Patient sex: F
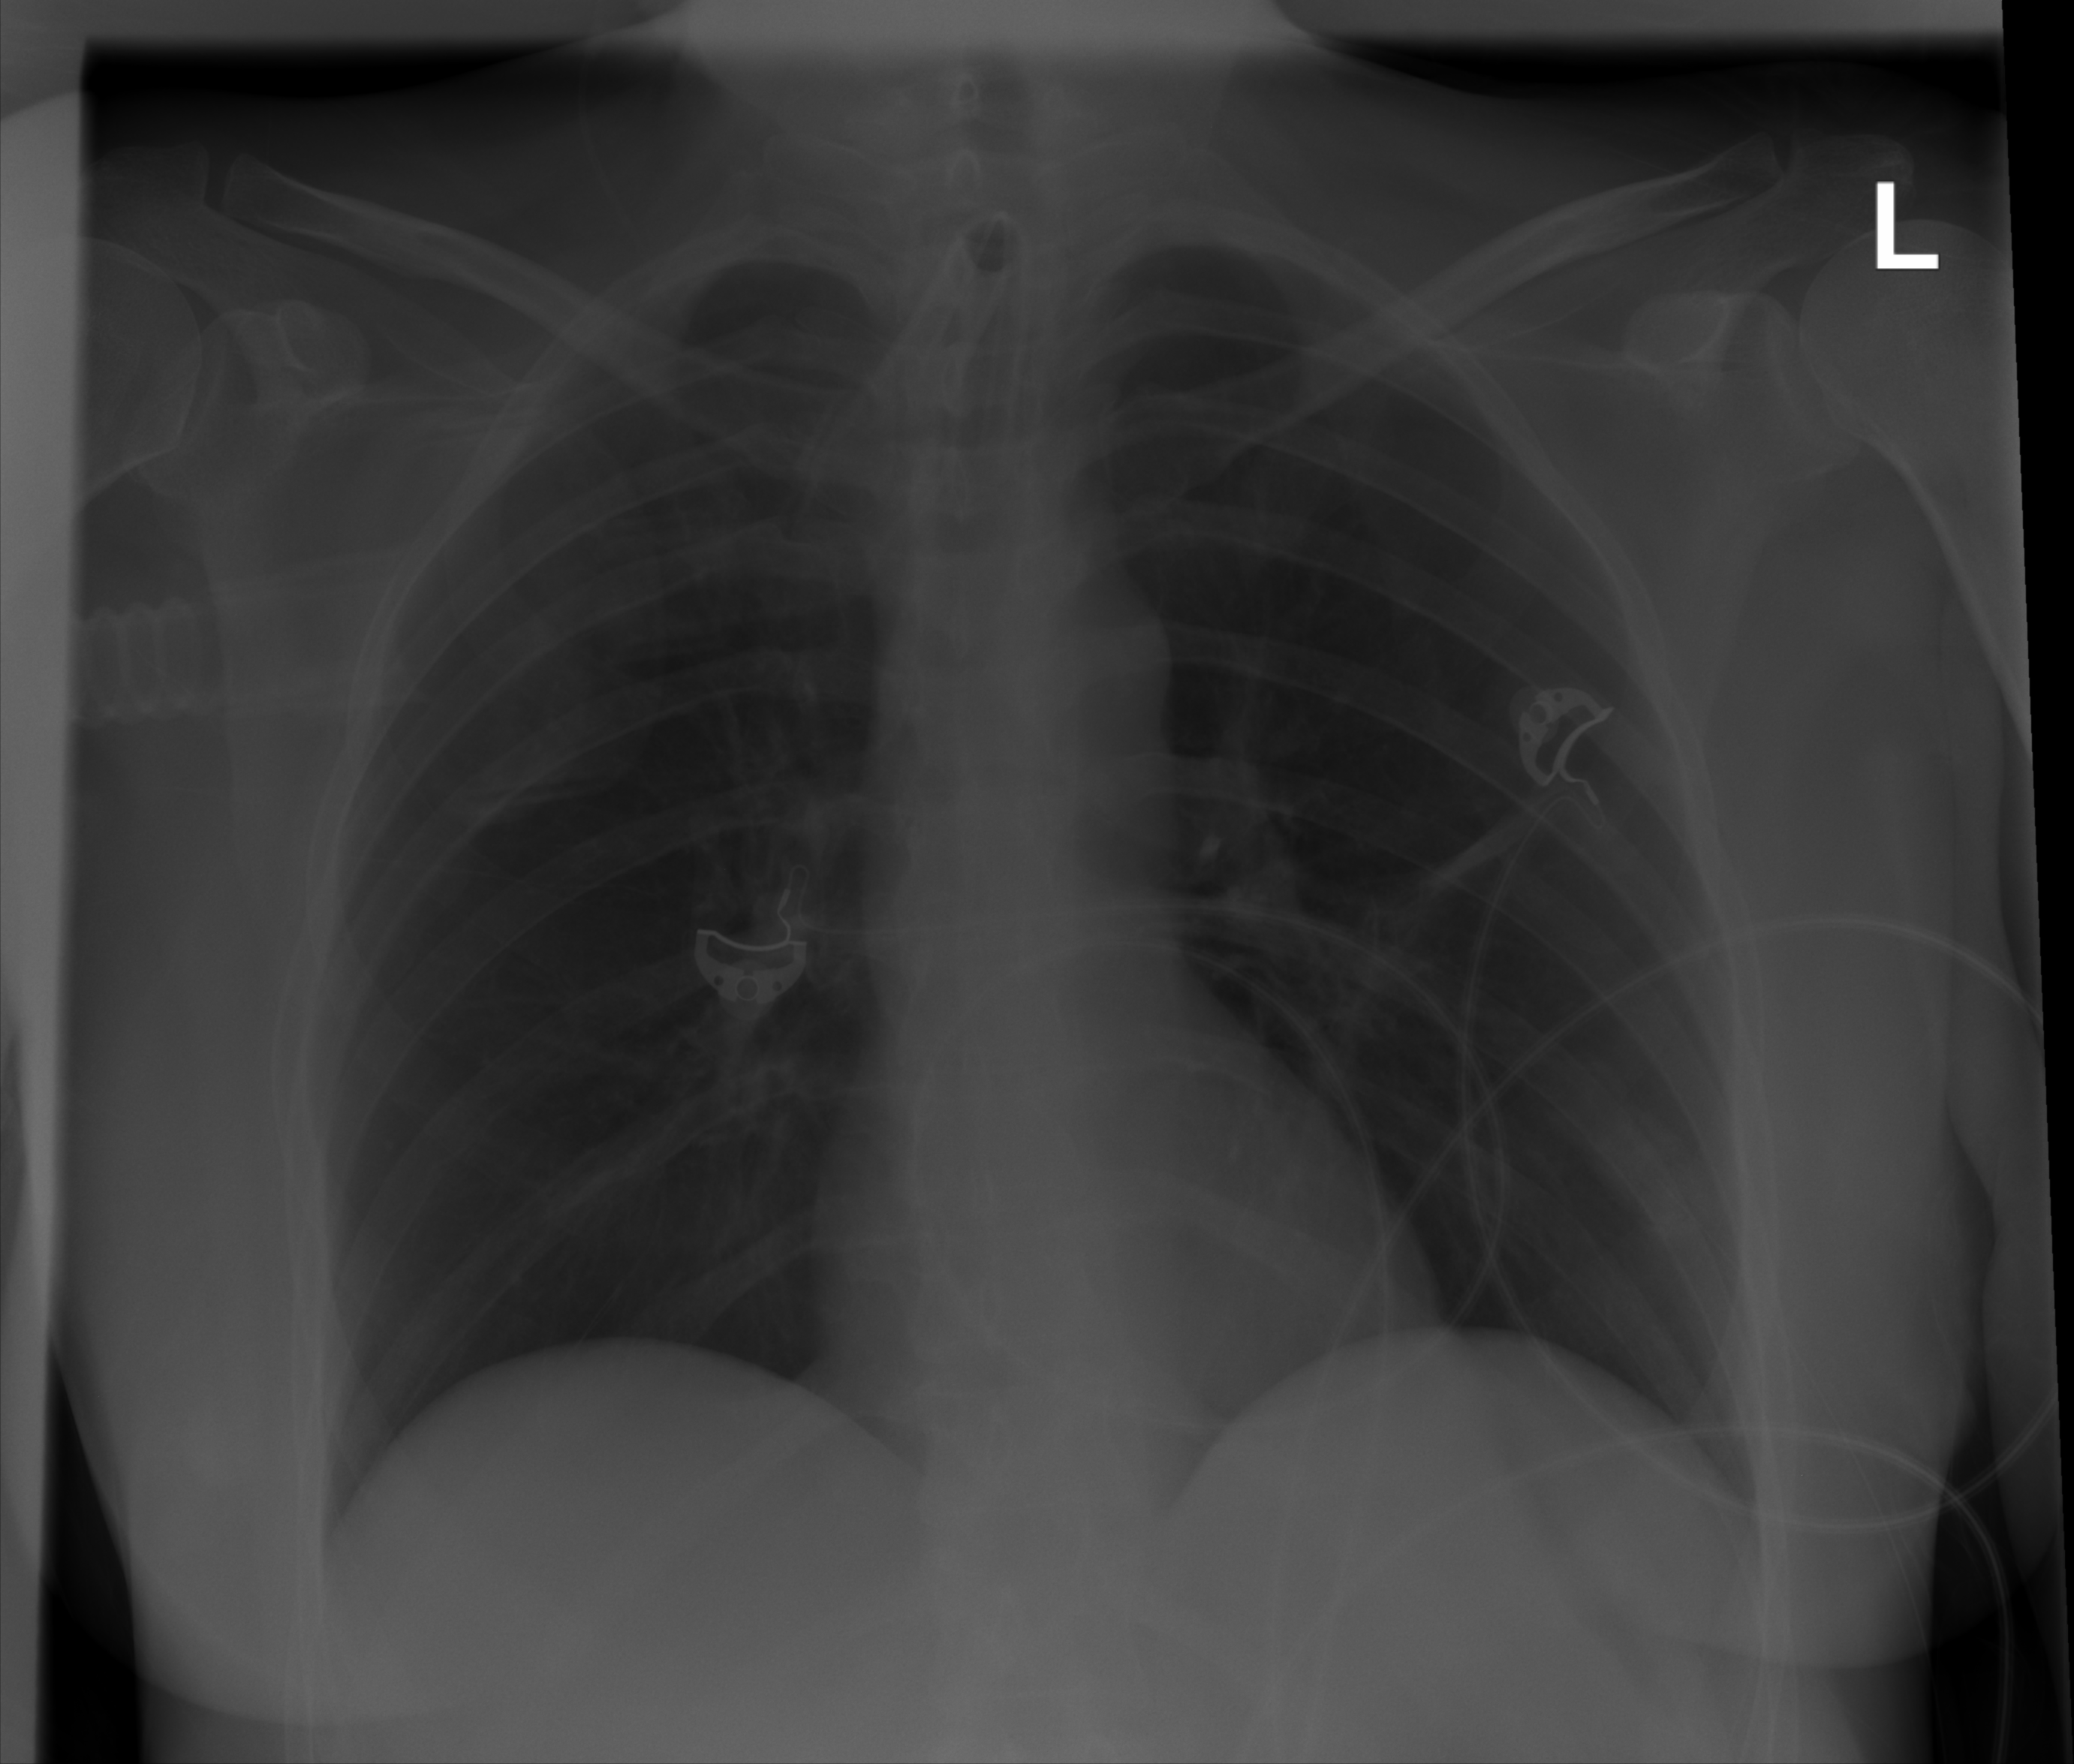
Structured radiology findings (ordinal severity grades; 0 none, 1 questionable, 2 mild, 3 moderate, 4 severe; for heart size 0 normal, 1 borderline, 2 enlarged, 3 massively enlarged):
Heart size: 0
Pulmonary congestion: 0
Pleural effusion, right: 0
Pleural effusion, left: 0
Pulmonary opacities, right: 0
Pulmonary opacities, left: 0
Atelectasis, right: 1
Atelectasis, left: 1